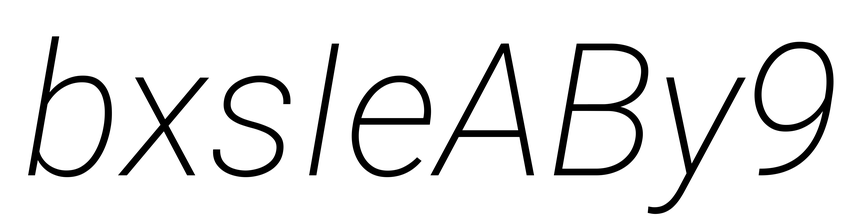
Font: Roboto-Italic_ExtraLight_Italic